Interaction volume radius: 5 \u00c5
Interaction volume height: 10 \u00c5
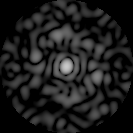
Disorder parameter: 0.8964